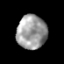
Tissue: prostate
Cell type: T cells
Senescence score: 0.3138
Nuclear area (px): 990
Mean DAPI intensity: 156.756